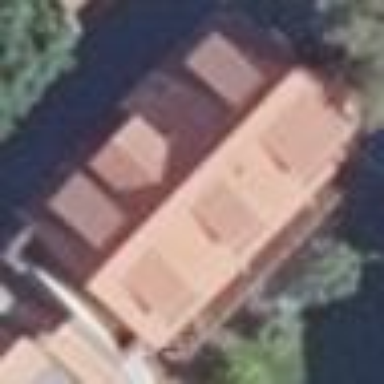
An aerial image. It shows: Building with gabled roof made of roof tiles.